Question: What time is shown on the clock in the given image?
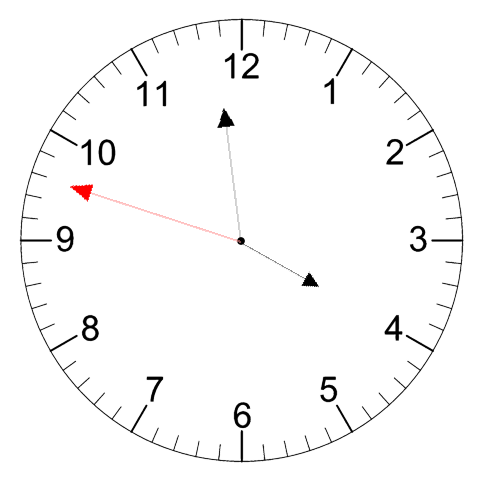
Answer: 03:58:48